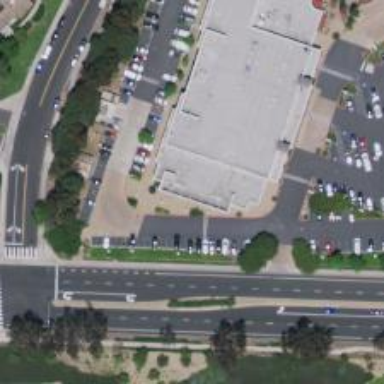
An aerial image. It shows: Car rental facility.